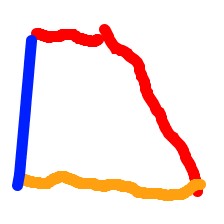
Shape: trapezoid